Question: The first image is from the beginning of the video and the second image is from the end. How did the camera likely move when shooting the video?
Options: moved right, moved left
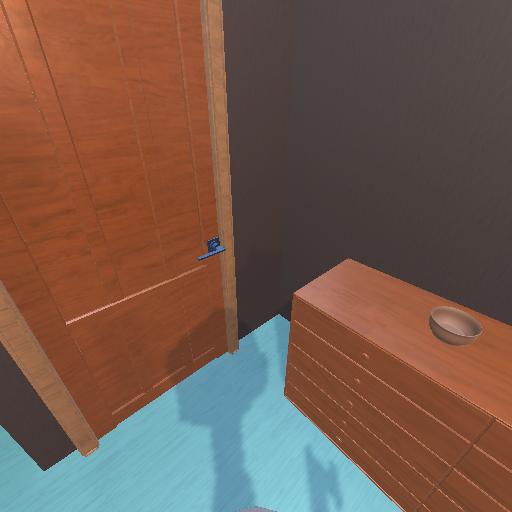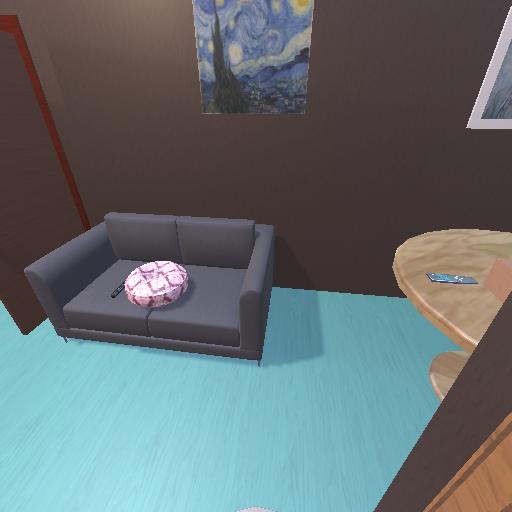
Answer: moved right